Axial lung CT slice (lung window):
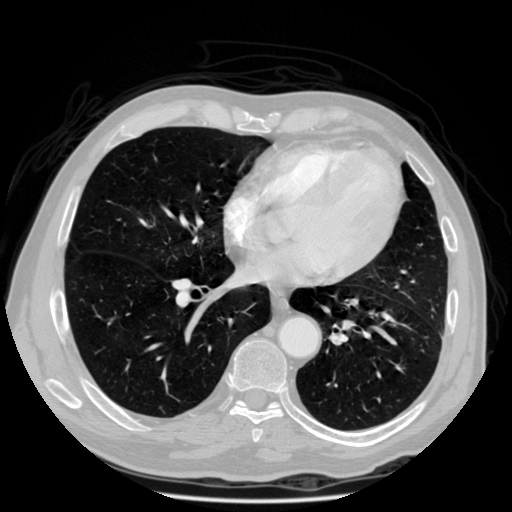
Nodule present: no